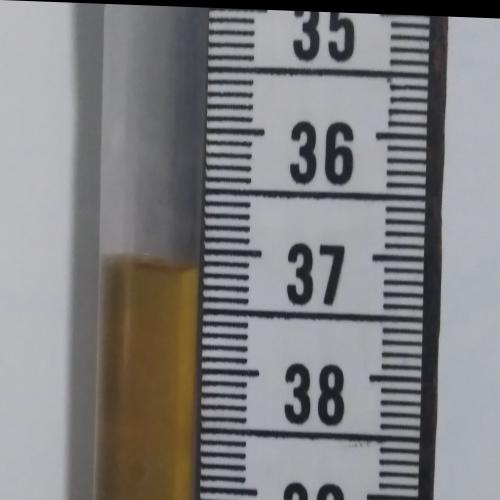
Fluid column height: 37.1 cm